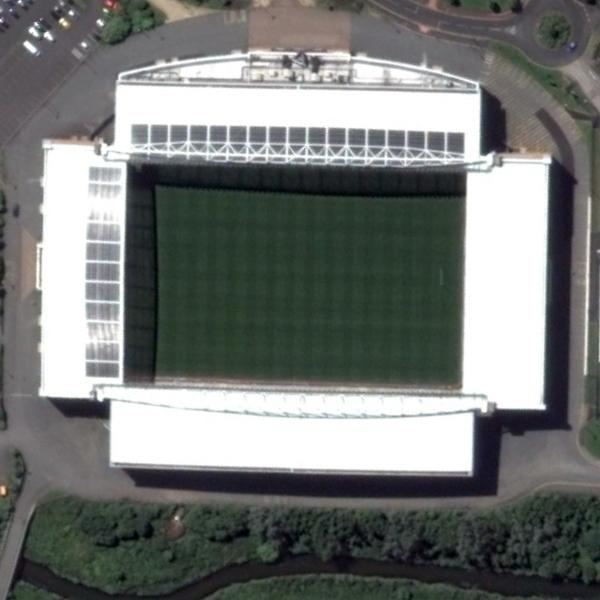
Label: Stadium